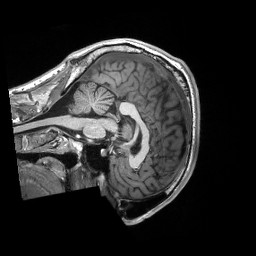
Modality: T1w
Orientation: sagittal
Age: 25
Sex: male
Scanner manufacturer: siemens
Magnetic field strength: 3 T
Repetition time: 2.3 s
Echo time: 0.00298 s